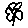
Label: flower